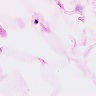
Metastatic tissue present: no